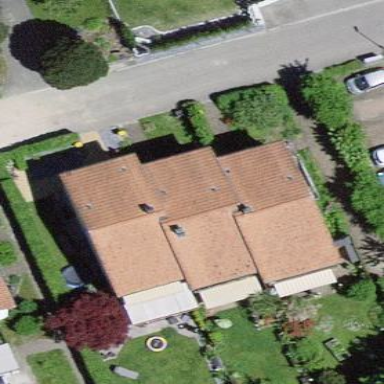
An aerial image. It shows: Terrace building.